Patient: sex F, age 68
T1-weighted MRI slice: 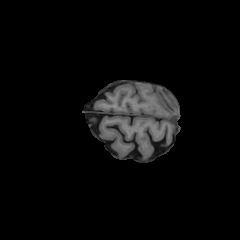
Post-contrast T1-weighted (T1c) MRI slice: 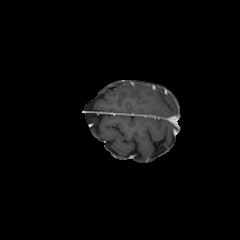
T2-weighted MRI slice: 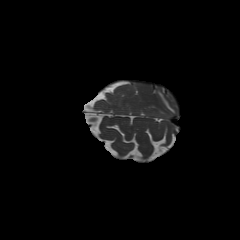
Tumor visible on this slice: yes
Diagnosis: Glioblastoma, IDH-wildtype
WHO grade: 4